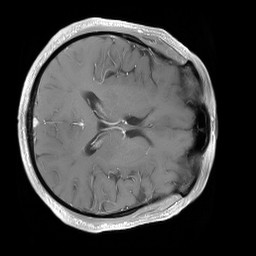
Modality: T1w
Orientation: axial
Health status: ill
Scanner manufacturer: siemens
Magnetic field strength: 3 T
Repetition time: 0.602 s
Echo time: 0.00266 s